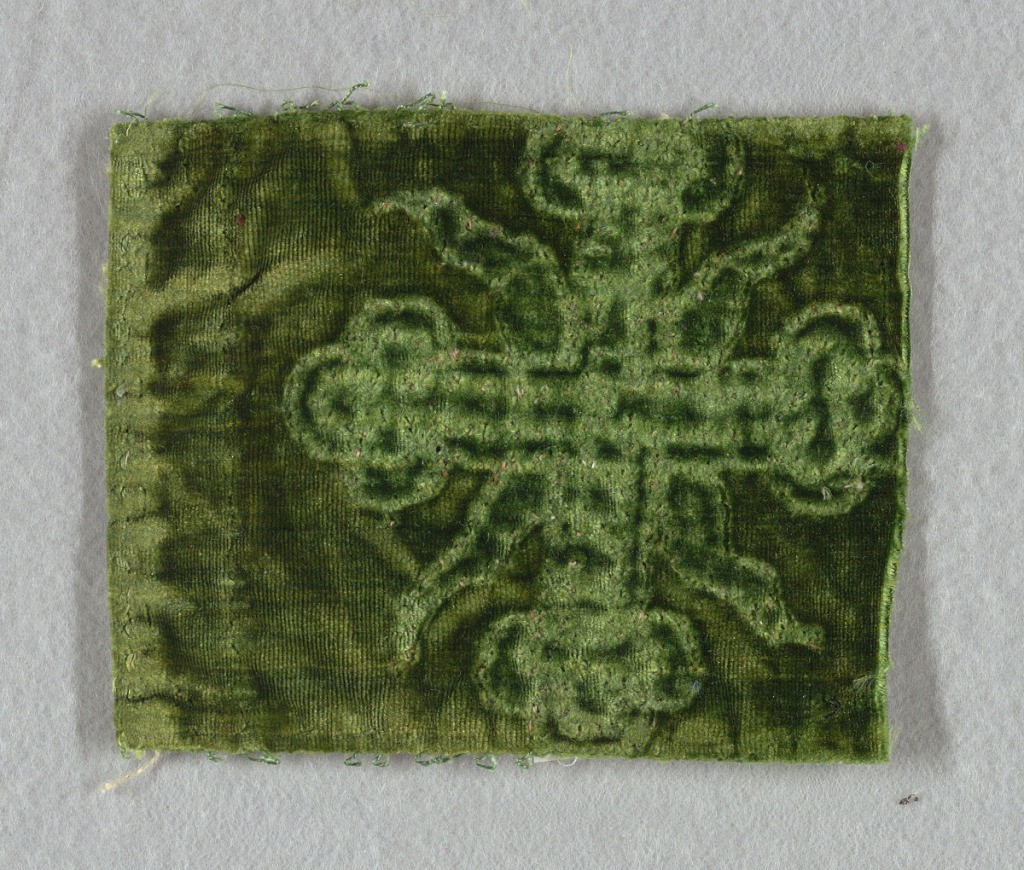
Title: Fragment
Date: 16th century
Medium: silk Technique: velvet
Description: Small fragment of green velvet with embossed cross pattern.